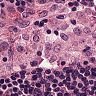
Metastatic tissue present: no